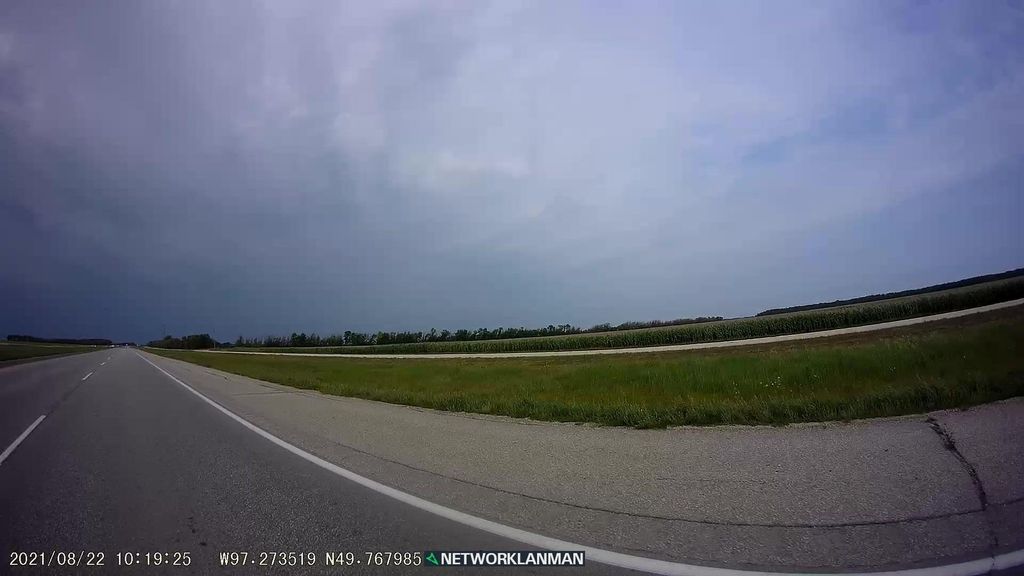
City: winnipeg